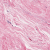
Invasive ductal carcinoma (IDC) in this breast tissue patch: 0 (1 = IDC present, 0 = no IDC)